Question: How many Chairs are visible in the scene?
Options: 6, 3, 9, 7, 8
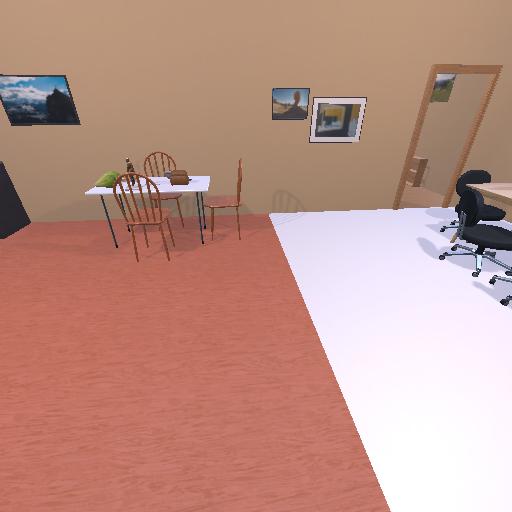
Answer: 6